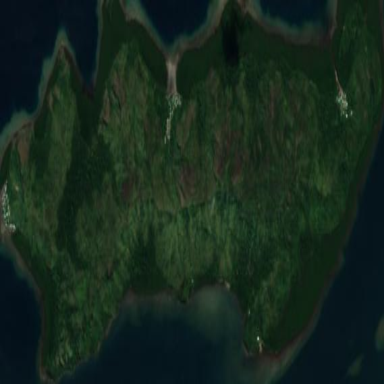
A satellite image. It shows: Island with natural coastline.